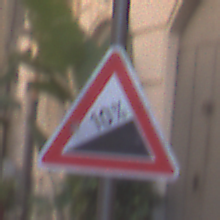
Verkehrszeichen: Steigung10
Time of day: MorningAfternoon
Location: Outdoor (Urban)
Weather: Clear
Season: NotSpecified
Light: Natural